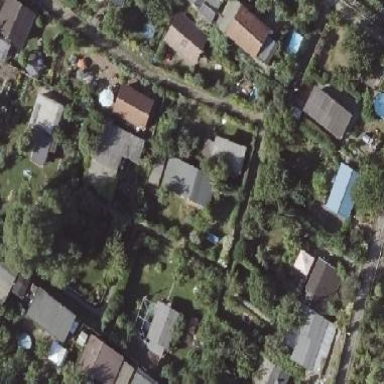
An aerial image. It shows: Plot within allotments.